Question: I have developed a phonegap application which is running absolutely fine on iPhone. Now, I want to submit the app to the appstore. Following is the procedure I am following to submit my app:
1. Open Xcode and archive the project
2. Click on validate (which is successful)
3. Click on Submit to appstore (which is where I am getting the following error)

Until yesterday night, I wasn't even getting this error and today morning, I archive the project and I get this error. Not sure what the issue is.
This is the final stage which is stopping me from submitting the app and is very frustrating, I tried to search for the same error code on the stackoverflow forum and I could not find one single post which is exactly of the same error code as mine, which is very strange.
Please help :)
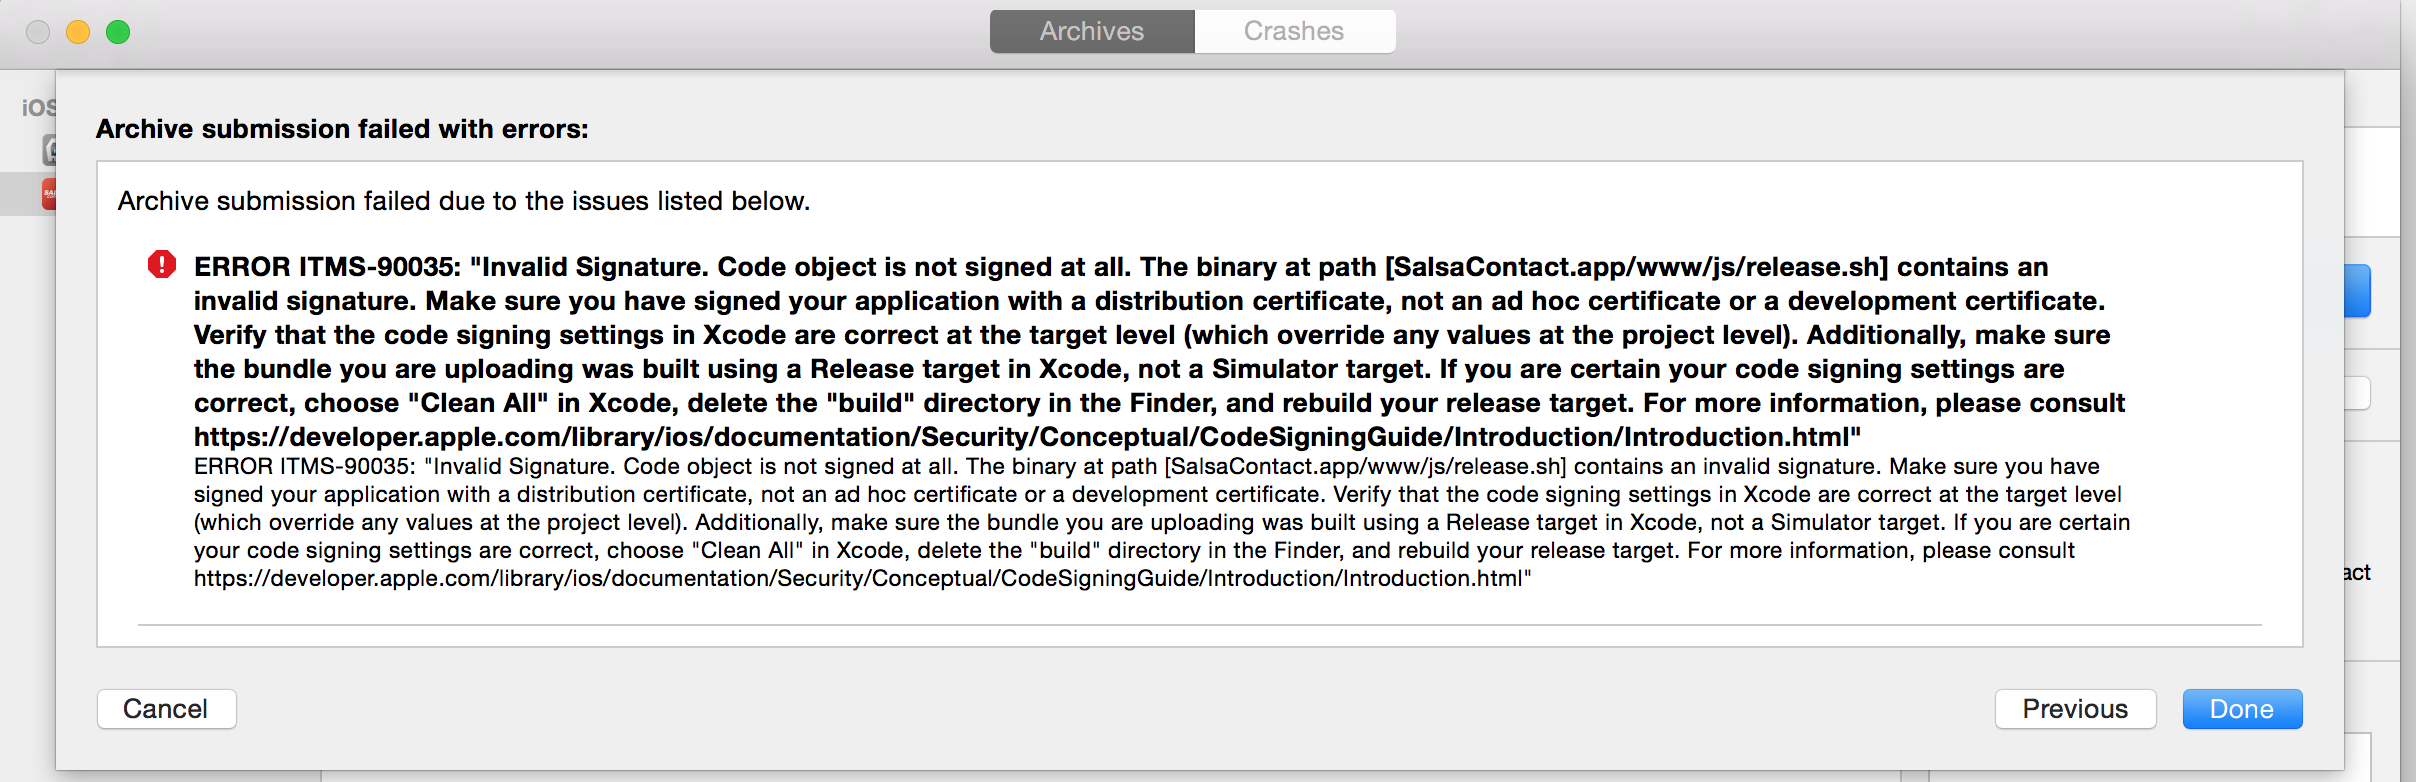
Answer: I had the same problem, turns out that one of my libraries installed via bower includes a '.sh' file, which is not needed. I have just deleted the file and everything has been uploaded successfully.
Seems like that Apple now enforces developers to have '.sh' files in their apps signed. As Cordova/Phonegap app don't need any of them, you can safely delete them.